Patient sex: M
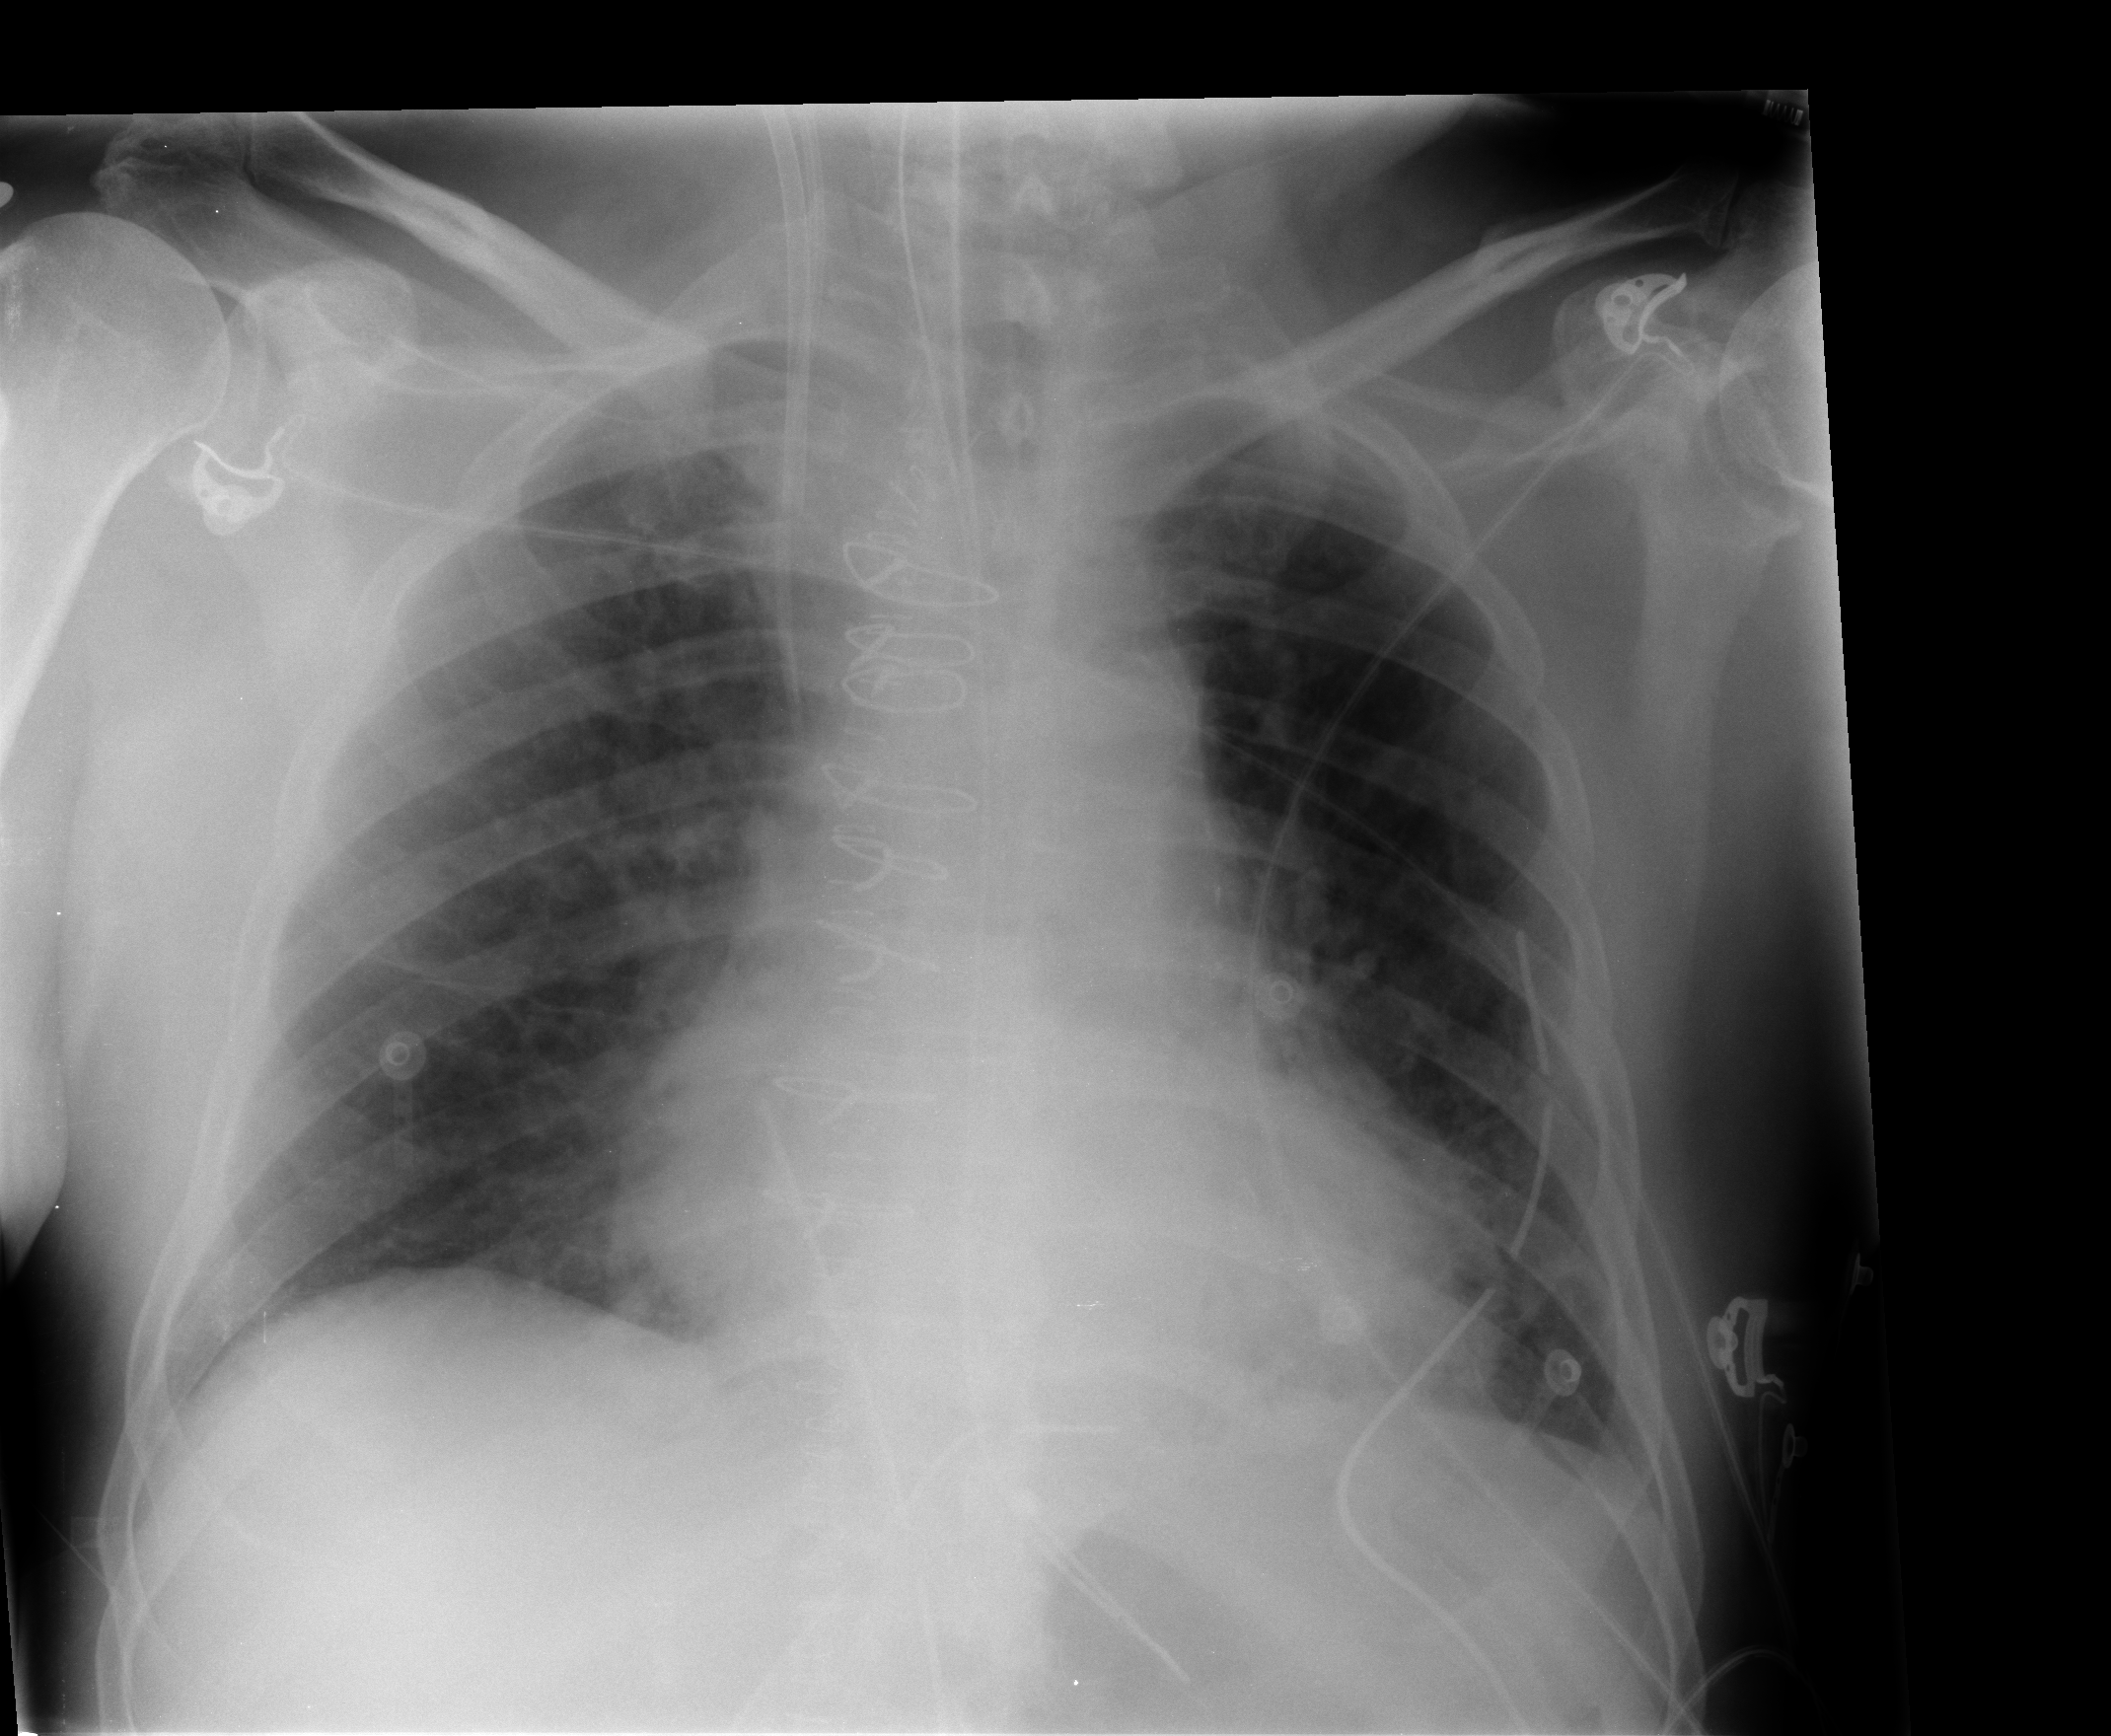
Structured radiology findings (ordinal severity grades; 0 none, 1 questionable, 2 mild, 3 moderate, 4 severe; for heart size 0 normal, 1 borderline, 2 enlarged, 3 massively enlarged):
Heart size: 1
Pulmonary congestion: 2
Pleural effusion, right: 0
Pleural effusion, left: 0
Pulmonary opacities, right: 0
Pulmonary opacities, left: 0
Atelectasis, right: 2
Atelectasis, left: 2